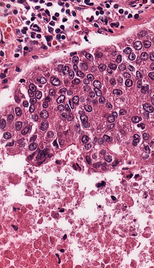
Tumor epithelial tissue: yes
Tumor-associated stroma tissue: yes
Normal tissue: no